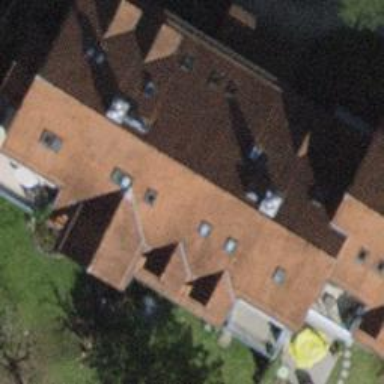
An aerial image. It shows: Building with pitched roof.